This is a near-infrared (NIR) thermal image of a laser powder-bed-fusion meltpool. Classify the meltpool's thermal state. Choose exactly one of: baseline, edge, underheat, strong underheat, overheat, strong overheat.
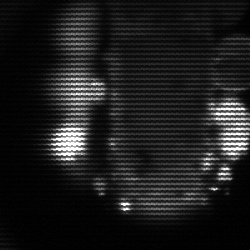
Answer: strong underheat